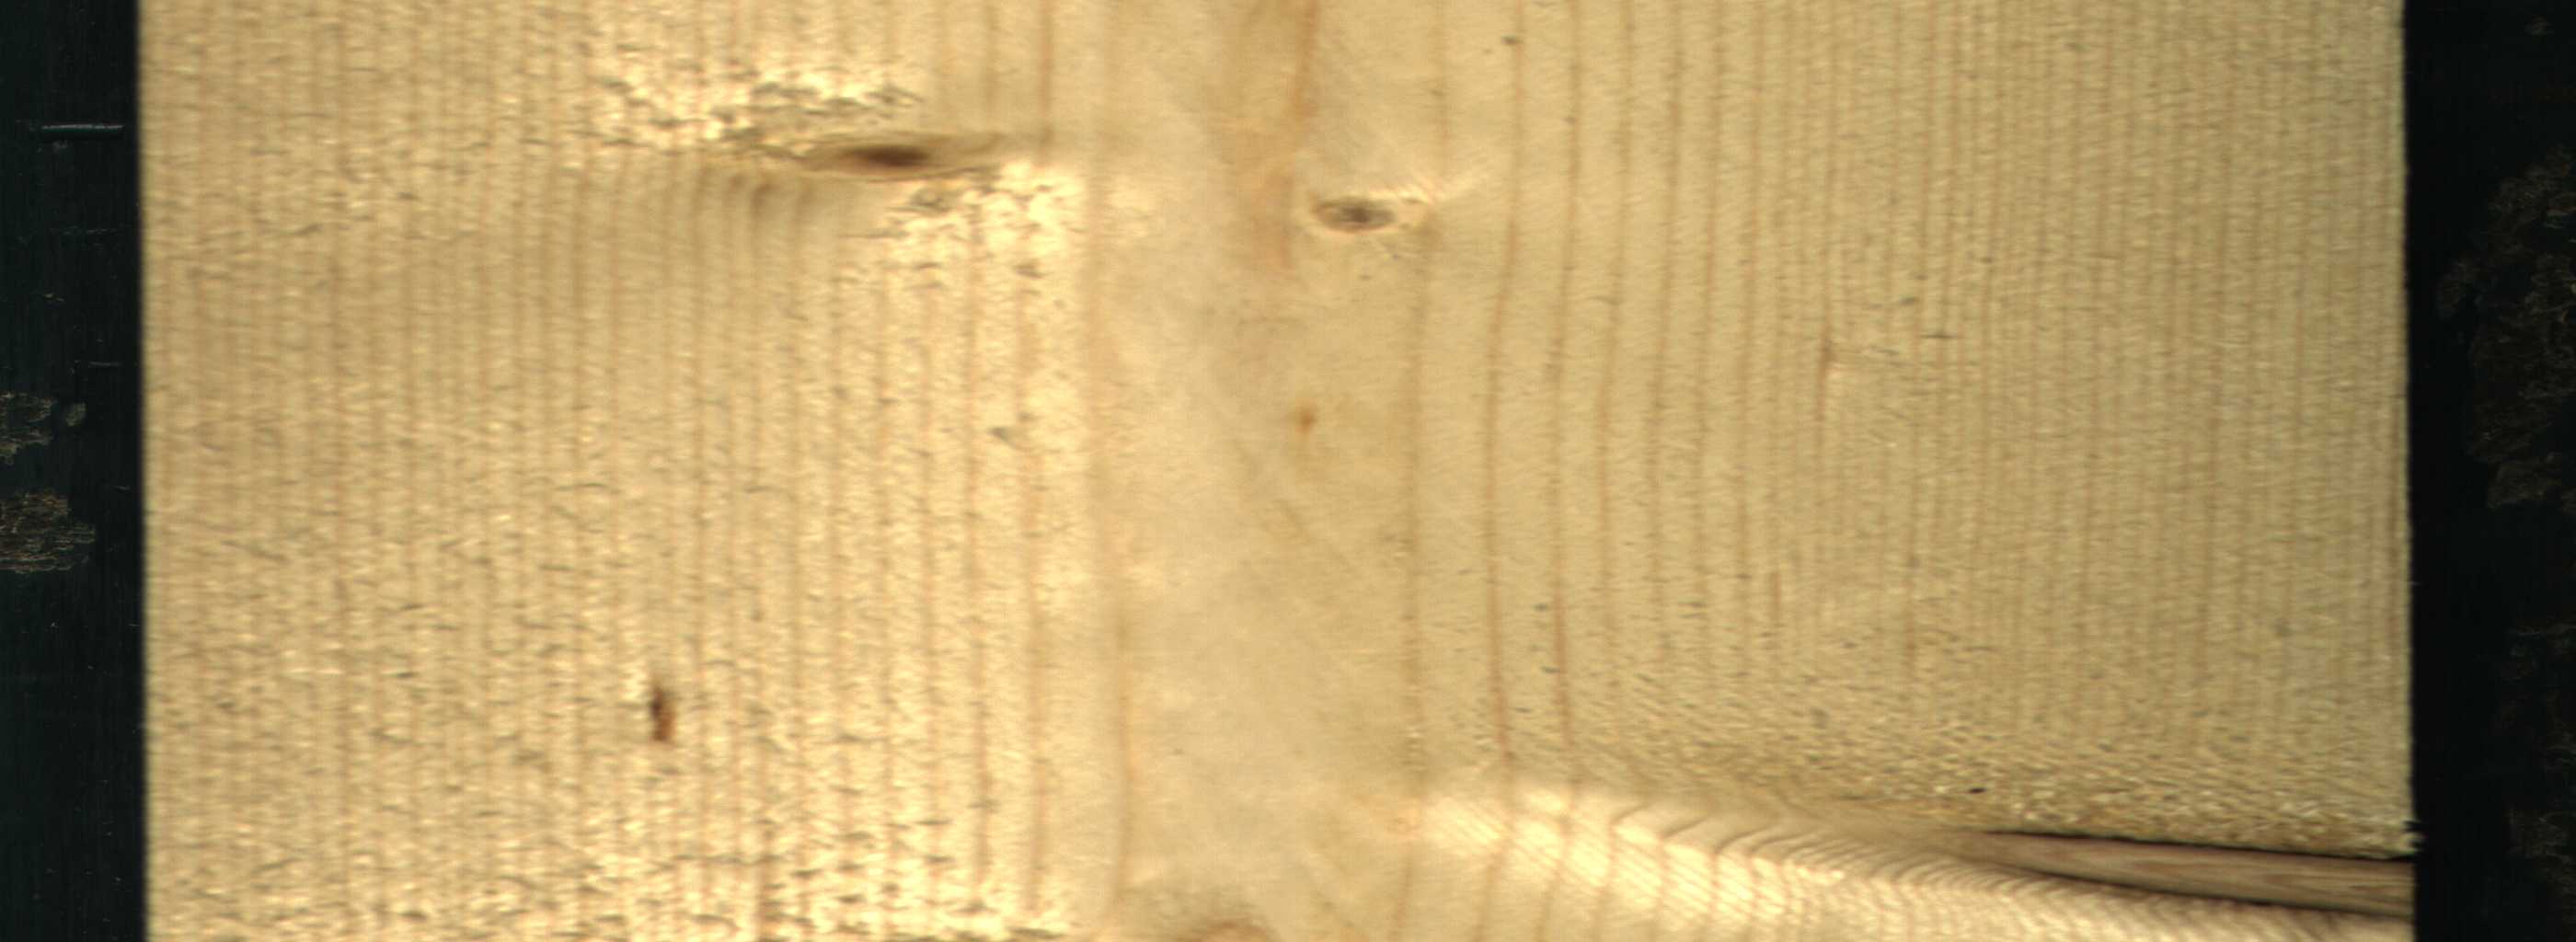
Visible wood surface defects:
Dead_Knot
Live_Knot
Live_Knot